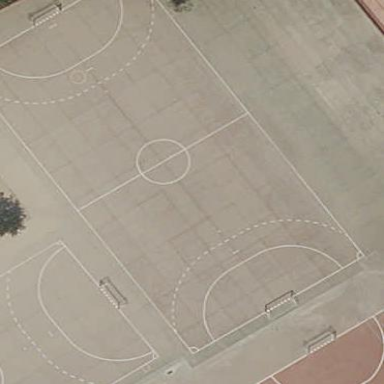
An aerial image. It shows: Soccer pitch for leisure land activities.